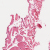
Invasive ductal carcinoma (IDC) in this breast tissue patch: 0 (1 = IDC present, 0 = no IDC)